Field crop: maize
Growth stage: 2
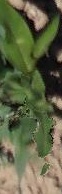
Species: maize